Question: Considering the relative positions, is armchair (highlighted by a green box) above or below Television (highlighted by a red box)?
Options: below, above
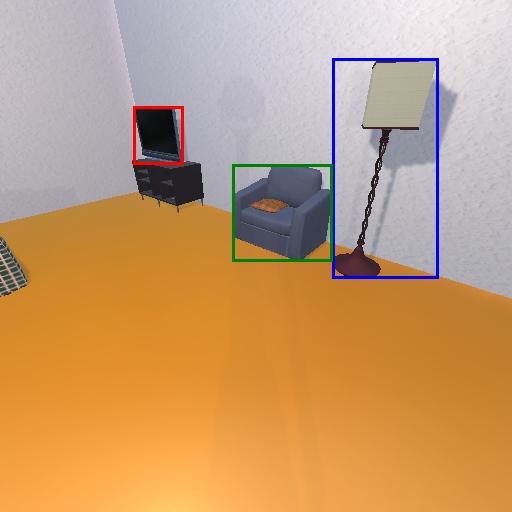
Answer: below